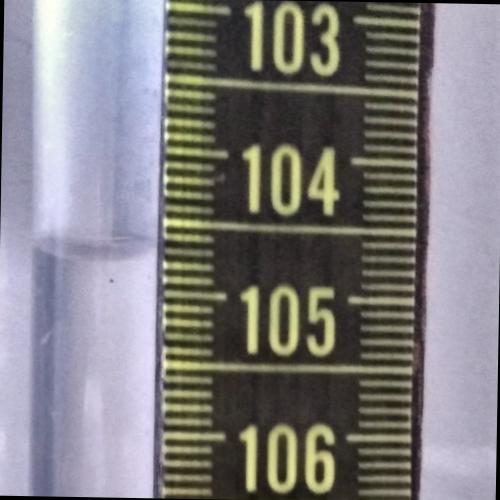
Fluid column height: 104.7 cm